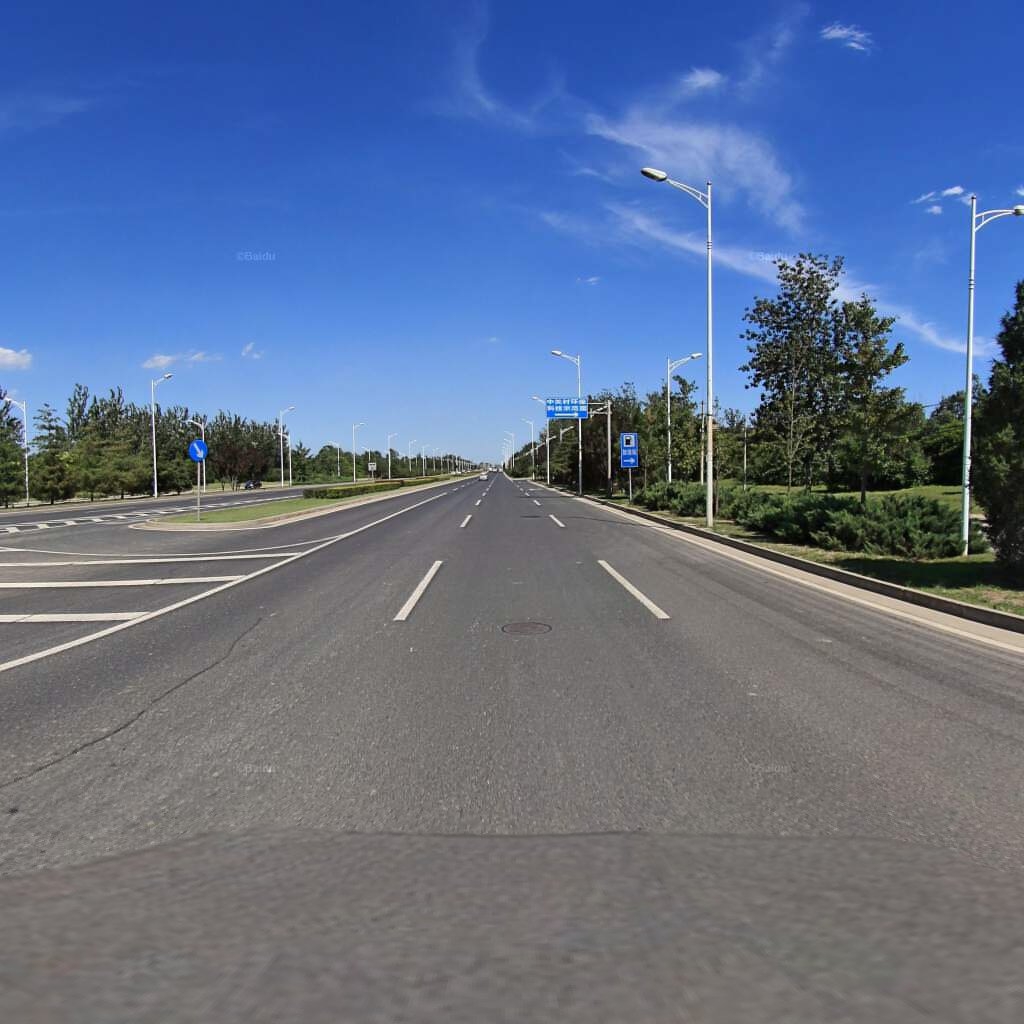
Region: Haidian
Road damage annotations: longitudinal patch, manhole cover